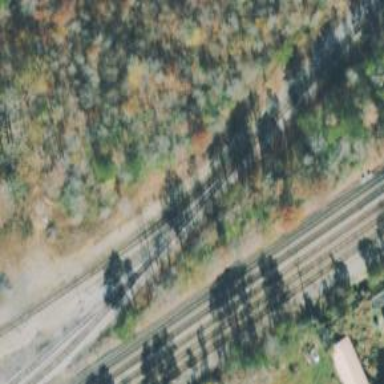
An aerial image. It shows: Rail spur service.